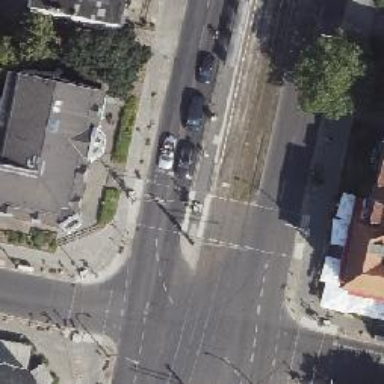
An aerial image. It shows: Tram crossing on the railway.